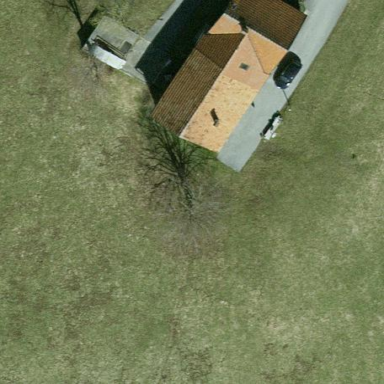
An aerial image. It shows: Simple and straightforward house.